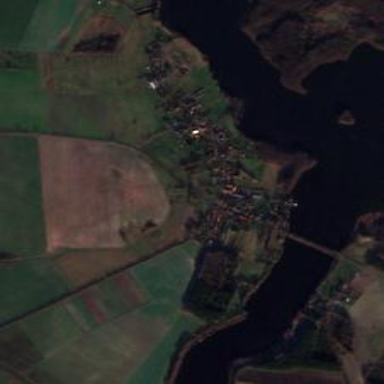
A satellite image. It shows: Village.